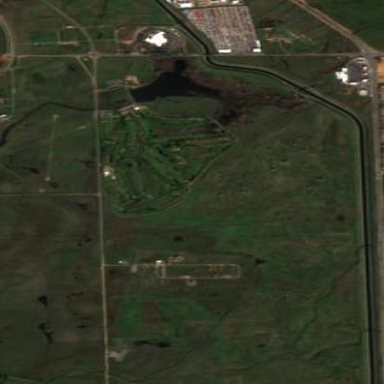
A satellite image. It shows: Golf course surrounded by greenery.